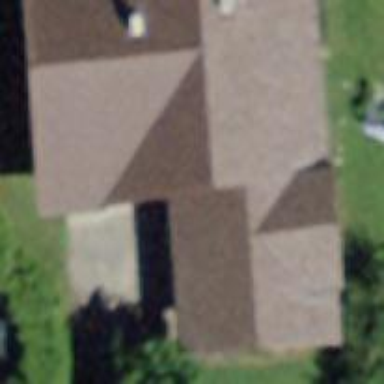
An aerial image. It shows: Detached building with gabled roof.